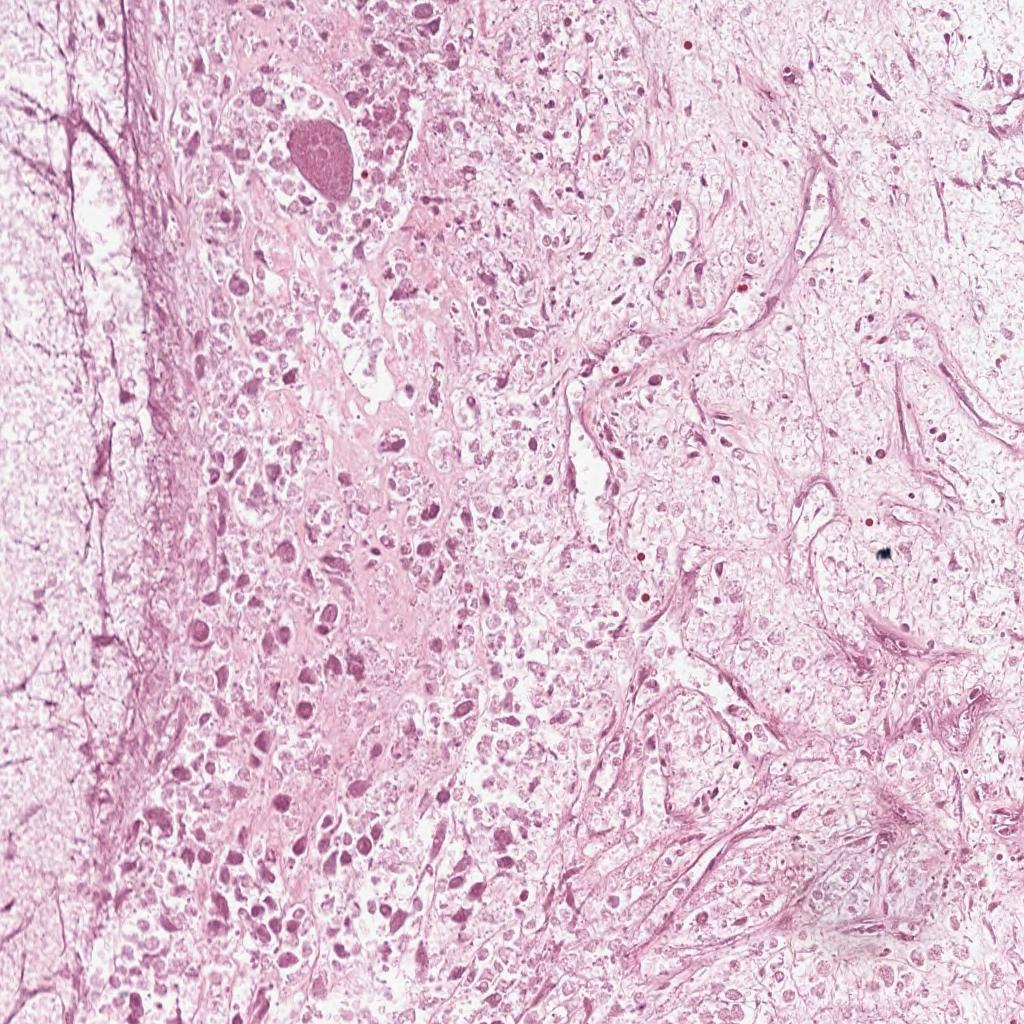
Label: Non-Viable-Tumor